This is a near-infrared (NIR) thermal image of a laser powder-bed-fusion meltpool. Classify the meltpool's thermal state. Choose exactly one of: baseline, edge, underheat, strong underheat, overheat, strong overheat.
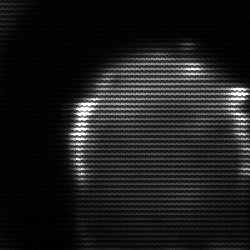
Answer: edge